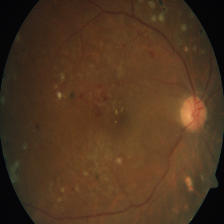
Diabetic retinopathy grade: Severe